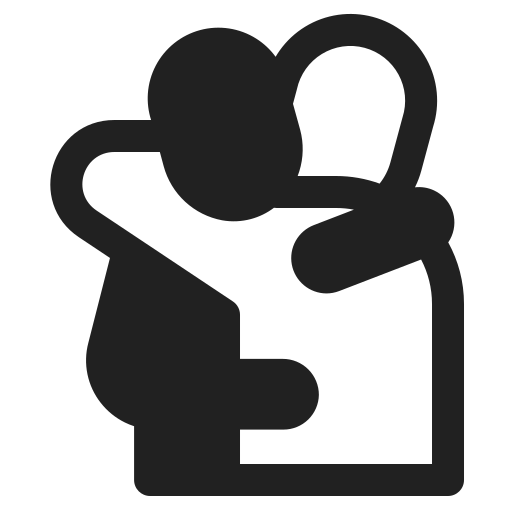
people hugging high contrast